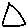
Label: triangle